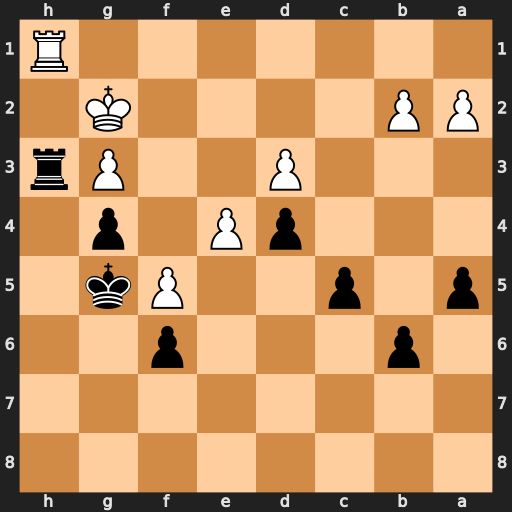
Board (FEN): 8/8/1p3p2/p1p2Pk1/3pP1p1/3P2Pr/PP4K1/7R
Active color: b
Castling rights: -
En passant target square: -
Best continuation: Rxh1 Kxh1 c4 Kg2 c3 bxc3 dxc3